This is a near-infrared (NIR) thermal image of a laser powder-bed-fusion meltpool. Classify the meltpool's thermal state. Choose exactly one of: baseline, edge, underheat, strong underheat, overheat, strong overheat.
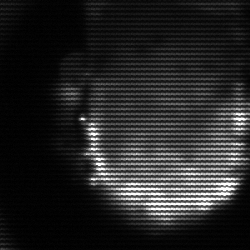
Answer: baseline